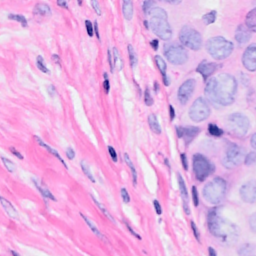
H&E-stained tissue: Breast